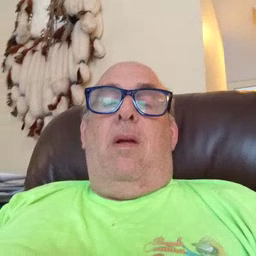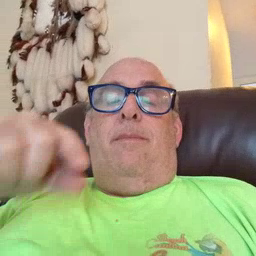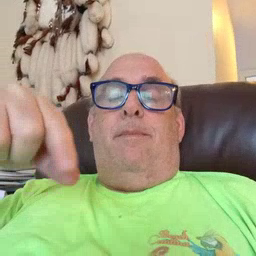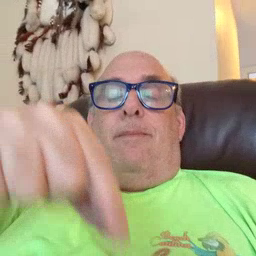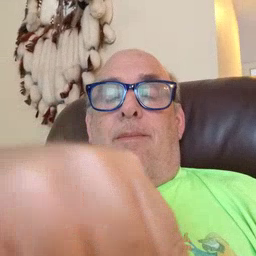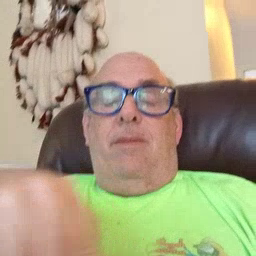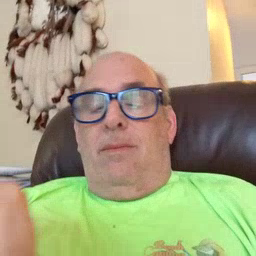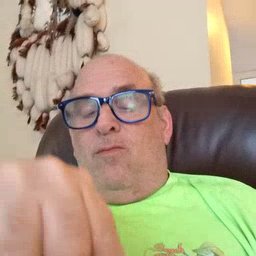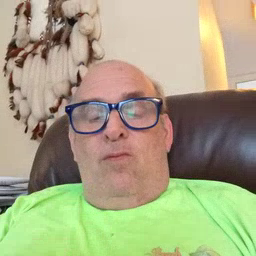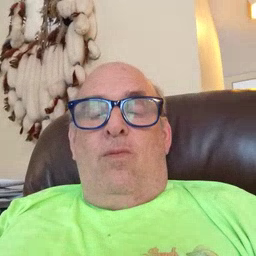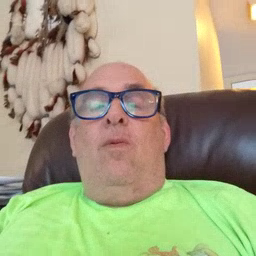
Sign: puzzle